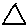
Label: triangle